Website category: auto
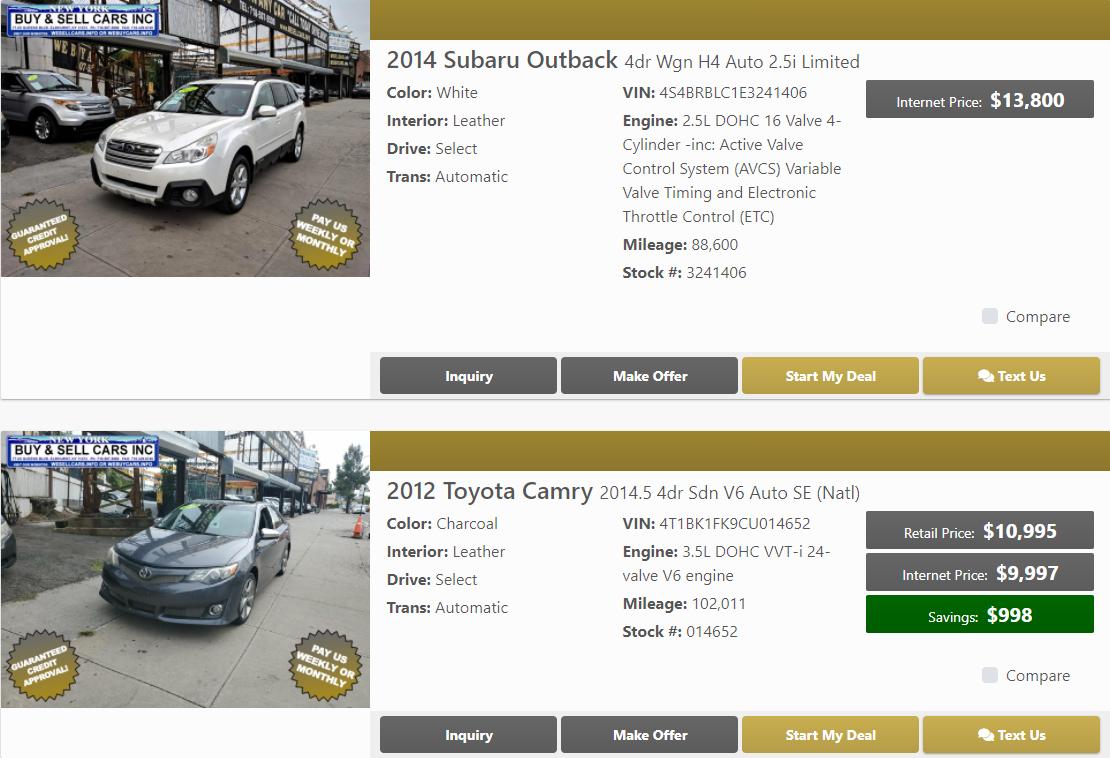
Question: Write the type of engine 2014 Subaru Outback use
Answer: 2.5L DOHC 16 Valve 4-Cylinder -inc: Active Valve Control System (AVCS) Variable Valve Timing and Electronic Throttle Control (ETC)

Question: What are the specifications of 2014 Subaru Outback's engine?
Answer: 2.5L DOHC 16 Valve 4-Cylinder -inc: Active Valve Control System (AVCS) Variable Valve Timing and Electronic Throttle Control (ETC)

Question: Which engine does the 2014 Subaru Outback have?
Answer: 2.5L DOHC 16 Valve 4-Cylinder -inc: Active Valve Control System (AVCS) Variable Valve Timing and Electronic Throttle Control (ETC)

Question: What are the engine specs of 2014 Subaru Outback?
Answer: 2.5L DOHC 16 Valve 4-Cylinder -inc: Active Valve Control System (AVCS) Variable Valve Timing and Electronic Throttle Control (ETC)

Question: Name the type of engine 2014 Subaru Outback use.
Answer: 2.5L DOHC 16 Valve 4-Cylinder -inc: Active Valve Control System (AVCS) Variable Valve Timing and Electronic Throttle Control (ETC)

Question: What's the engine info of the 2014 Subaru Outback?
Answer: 2.5L DOHC 16 Valve 4-Cylinder -inc: Active Valve Control System (AVCS) Variable Valve Timing and Electronic Throttle Control (ETC)

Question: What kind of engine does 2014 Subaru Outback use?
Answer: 2.5L DOHC 16 Valve 4-Cylinder -inc: Active Valve Control System (AVCS) Variable Valve Timing and Electronic Throttle Control (ETC)

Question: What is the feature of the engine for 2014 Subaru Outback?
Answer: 2.5L DOHC 16 Valve 4-Cylinder -inc: Active Valve Control System (AVCS) Variable Valve Timing and Electronic Throttle Control (ETC)

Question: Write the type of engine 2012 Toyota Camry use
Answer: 3.5L DOHC VVT-i 24-valve V6 engine

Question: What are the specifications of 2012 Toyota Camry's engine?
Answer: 3.5L DOHC VVT-i 24-valve V6 engine

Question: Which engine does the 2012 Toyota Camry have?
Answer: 3.5L DOHC VVT-i 24-valve V6 engine

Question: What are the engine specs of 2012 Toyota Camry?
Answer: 3.5L DOHC VVT-i 24-valve V6 engine

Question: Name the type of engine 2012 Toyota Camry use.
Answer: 3.5L DOHC VVT-i 24-valve V6 engine

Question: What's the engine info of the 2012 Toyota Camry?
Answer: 3.5L DOHC VVT-i 24-valve V6 engine

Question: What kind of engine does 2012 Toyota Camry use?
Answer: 3.5L DOHC VVT-i 24-valve V6 engine

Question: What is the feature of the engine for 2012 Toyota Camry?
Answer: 3.5L DOHC VVT-i 24-valve V6 engine

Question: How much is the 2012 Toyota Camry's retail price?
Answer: $10,995

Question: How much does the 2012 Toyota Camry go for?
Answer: $10,995

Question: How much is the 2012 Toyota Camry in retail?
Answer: $10,995

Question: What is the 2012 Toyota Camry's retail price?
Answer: $10,995

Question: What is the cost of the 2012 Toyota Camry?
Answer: $10,995

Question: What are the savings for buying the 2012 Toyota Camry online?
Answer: $998

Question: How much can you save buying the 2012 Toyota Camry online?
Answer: $998

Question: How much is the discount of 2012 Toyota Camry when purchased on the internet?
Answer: $998

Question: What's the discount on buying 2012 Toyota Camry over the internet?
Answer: $998

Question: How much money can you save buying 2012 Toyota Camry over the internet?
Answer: $998

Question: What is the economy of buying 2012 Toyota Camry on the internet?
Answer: $998

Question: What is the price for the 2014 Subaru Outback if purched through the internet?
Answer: $13,800

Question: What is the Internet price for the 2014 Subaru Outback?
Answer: $13,800

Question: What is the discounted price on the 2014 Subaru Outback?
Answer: $13,800

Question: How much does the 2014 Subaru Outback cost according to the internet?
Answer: $13,800

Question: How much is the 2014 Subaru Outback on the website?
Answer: $13,800

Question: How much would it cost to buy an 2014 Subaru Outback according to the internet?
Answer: $13,800

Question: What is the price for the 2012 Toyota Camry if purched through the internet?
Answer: $9,997

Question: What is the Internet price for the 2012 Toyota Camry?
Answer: $9,997

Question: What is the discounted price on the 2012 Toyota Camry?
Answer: $9,997

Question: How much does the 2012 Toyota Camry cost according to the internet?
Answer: $9,997

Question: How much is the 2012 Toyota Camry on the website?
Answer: $9,997

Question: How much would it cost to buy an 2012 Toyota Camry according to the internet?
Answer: $9,997

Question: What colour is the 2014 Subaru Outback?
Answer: White

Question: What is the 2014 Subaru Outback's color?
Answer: White

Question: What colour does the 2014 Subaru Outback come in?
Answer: White

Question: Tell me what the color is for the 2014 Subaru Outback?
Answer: White

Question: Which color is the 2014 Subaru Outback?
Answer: White

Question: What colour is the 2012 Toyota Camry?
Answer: Charcoal

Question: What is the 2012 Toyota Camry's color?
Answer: Charcoal

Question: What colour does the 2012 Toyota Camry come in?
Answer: Charcoal

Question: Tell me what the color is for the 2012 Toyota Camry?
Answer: Charcoal

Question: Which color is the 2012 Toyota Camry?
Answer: Charcoal

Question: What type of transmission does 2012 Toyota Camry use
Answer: Automatic

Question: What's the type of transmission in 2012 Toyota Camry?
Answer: Automatic

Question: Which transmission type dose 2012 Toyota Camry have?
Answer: Automatic

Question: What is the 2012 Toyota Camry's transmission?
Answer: Automatic

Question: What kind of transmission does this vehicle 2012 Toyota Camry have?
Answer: Automatic

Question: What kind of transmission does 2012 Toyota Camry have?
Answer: Automatic

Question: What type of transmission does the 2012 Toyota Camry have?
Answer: Automatic

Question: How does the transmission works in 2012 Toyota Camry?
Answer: Automatic

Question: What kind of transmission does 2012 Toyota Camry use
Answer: Automatic

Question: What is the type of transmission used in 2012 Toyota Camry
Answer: Automatic

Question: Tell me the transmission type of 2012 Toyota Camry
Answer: Automatic

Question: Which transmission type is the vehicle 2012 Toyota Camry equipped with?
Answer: Automatic

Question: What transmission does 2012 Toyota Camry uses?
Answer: Automatic

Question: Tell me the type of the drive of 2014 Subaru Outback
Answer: Select

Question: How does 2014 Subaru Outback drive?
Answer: Select